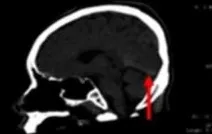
Computed tomography images obtained following hospitalization show high-density signals in the great cerebral vein (arrow in A), sagittal sinus (arrow in B.
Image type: radiology (ct)